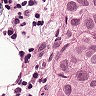
Metastatic tissue present: yes